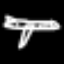
Label: airplane